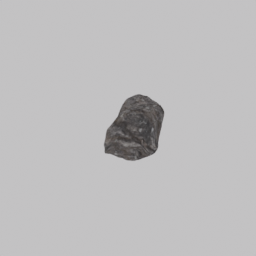
Label: nature